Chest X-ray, AP view. Patient: 28 years old, sex M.
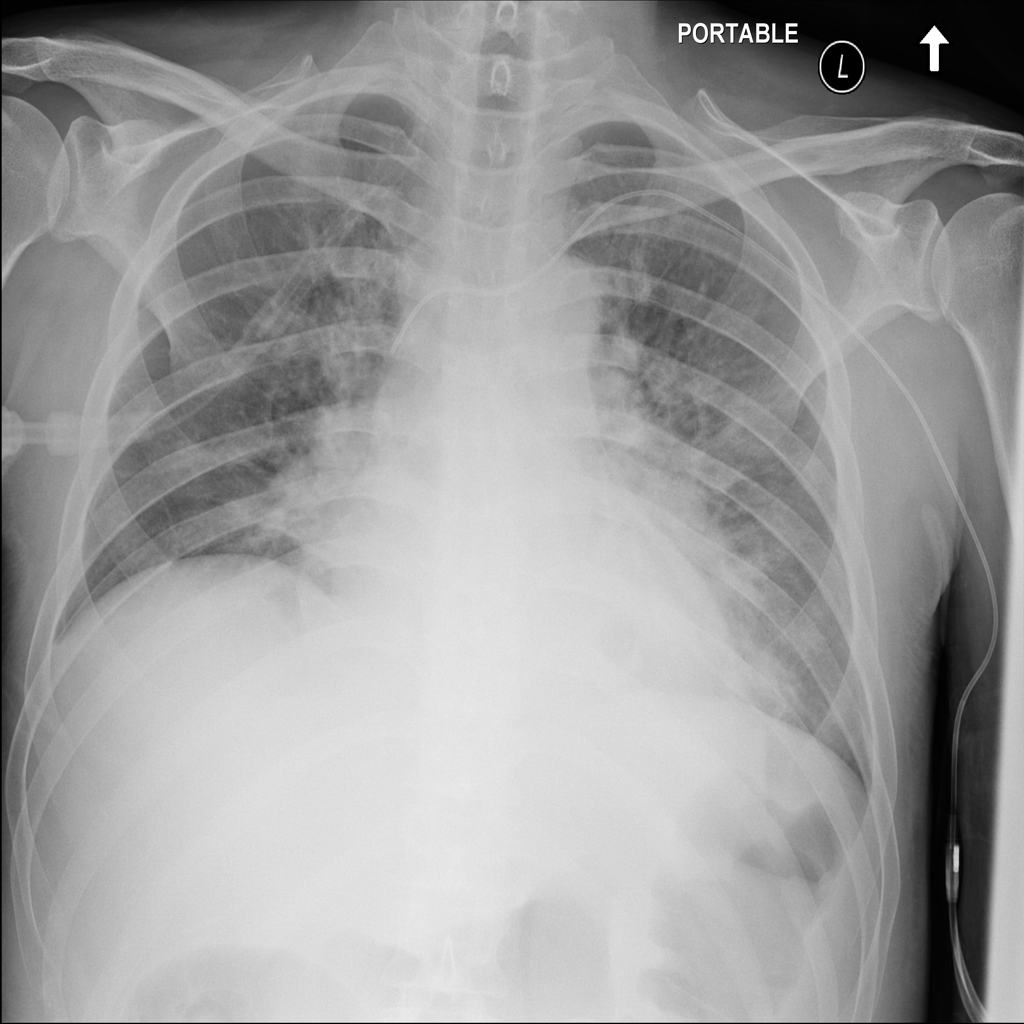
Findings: Edema, Pneumonia